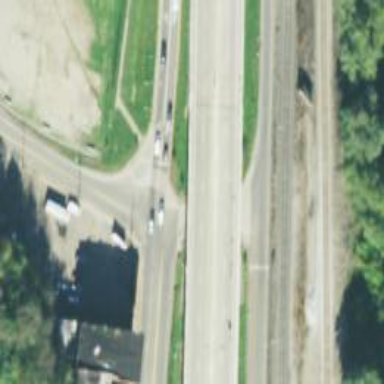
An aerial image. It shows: Trunk link highway.